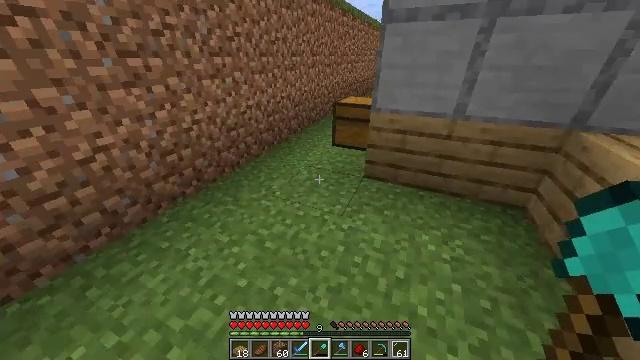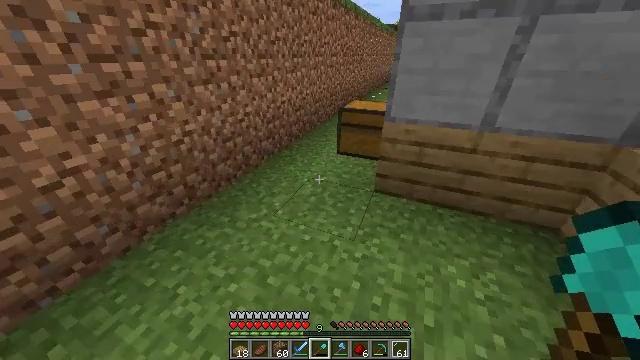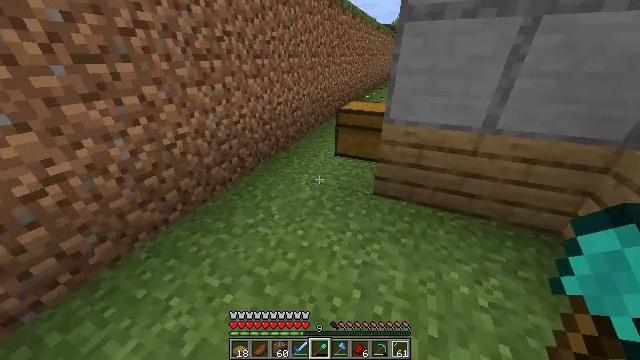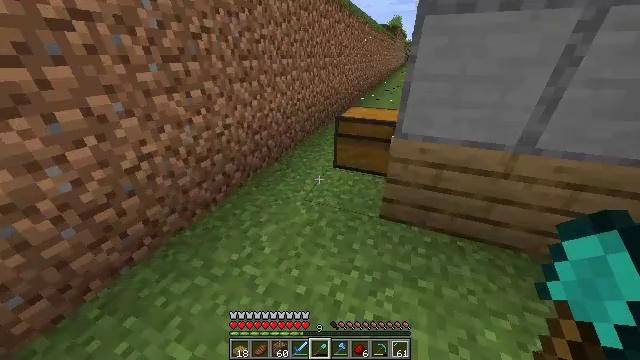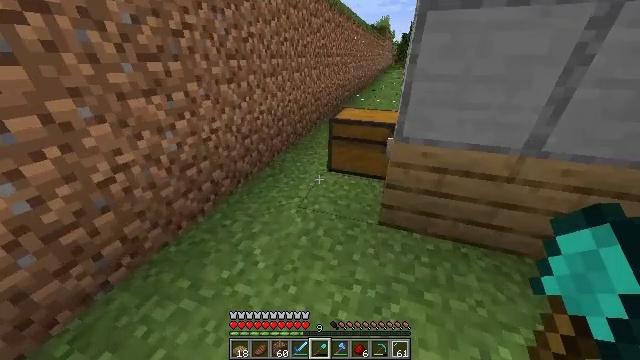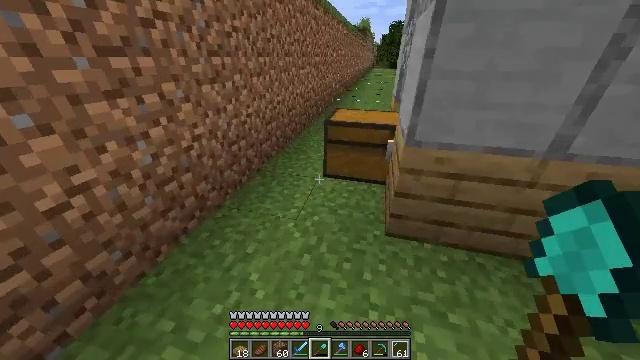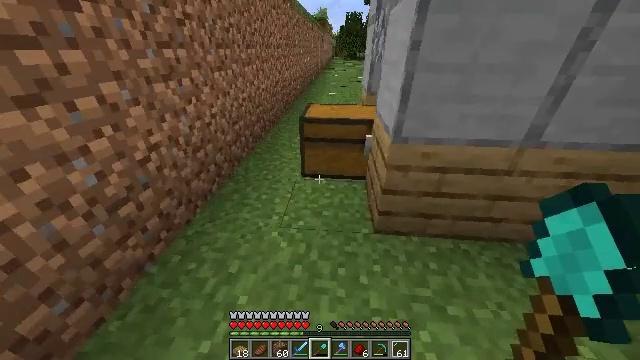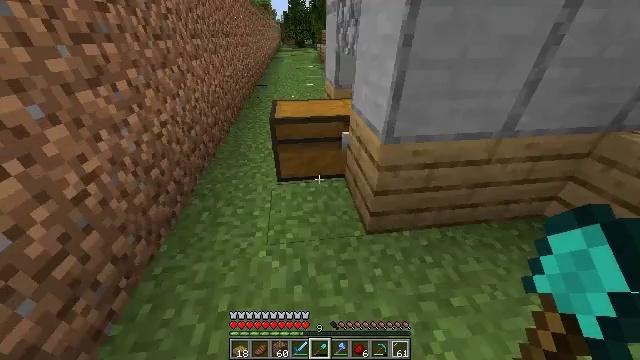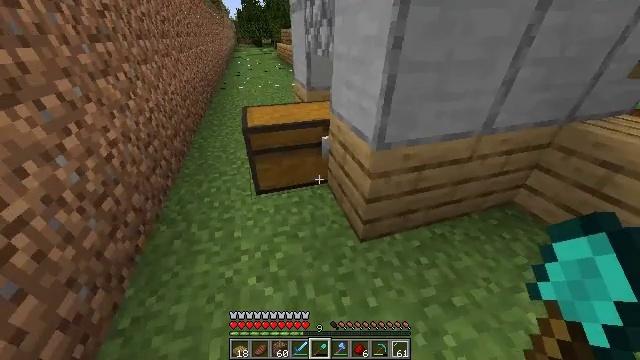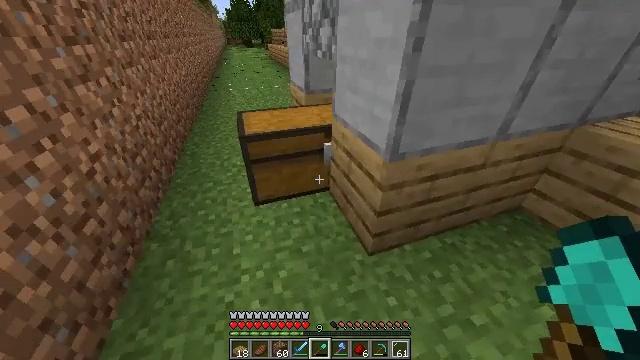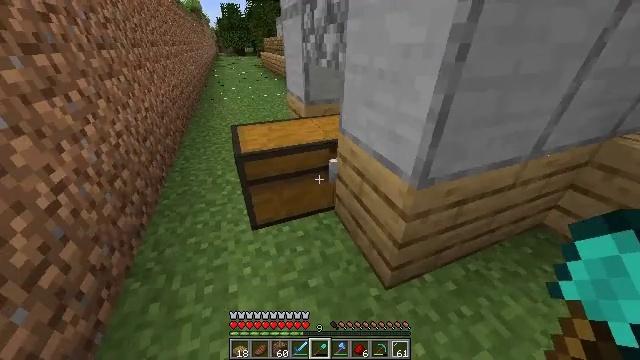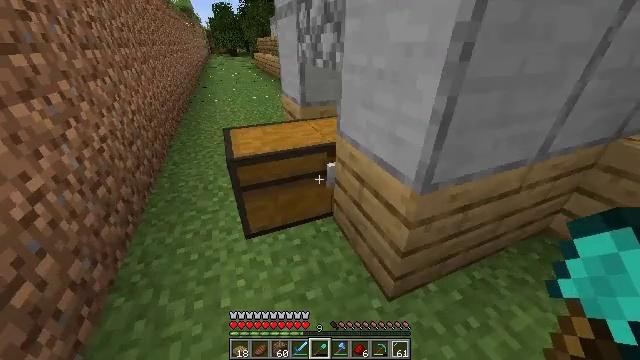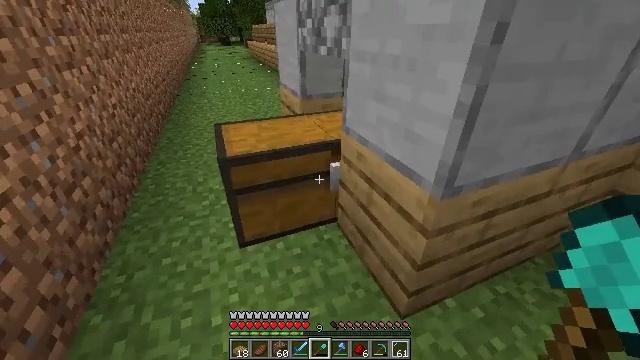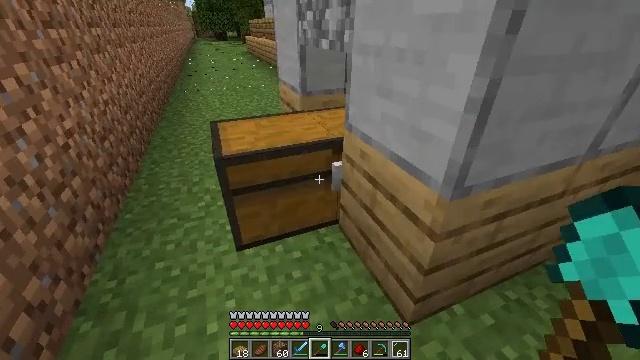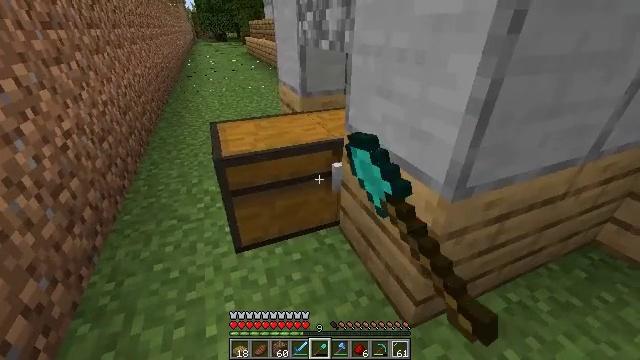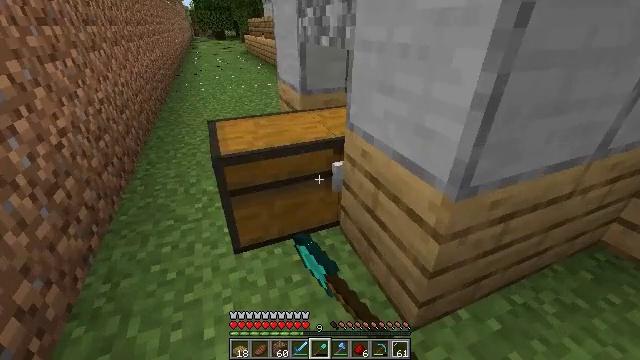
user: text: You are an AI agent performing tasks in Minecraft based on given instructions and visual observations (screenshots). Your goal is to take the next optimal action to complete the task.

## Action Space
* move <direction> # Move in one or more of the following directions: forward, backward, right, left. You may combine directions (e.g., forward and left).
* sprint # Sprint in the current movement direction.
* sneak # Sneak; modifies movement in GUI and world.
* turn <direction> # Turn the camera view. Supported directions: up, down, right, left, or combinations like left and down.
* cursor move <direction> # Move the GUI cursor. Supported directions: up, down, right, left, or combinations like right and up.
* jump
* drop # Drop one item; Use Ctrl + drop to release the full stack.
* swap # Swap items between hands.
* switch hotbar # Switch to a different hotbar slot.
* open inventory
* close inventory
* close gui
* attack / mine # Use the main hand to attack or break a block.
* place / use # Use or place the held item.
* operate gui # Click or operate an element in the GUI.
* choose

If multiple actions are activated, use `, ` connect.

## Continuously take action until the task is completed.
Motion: motion action
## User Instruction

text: Retrieve carrots by attacking the plant.
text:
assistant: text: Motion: move forward
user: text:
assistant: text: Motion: move forward
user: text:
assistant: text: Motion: move forward, turn right
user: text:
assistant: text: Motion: move forward and move left, turn right
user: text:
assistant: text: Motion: move forward and move left, turn right
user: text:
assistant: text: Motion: move forward and move left, turn right and down
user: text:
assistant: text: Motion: move forward and move left, turn right and down
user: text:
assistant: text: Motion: move forward, turn right
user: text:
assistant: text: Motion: move forward, turn right
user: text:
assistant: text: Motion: turn right and up
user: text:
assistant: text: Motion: turn right and up
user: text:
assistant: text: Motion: no_op
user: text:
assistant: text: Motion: use / place
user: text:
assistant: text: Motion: use / place
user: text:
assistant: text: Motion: use / place
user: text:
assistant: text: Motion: use / place
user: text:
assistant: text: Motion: no_op
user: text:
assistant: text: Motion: open gui
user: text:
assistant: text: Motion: no_op
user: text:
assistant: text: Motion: no_op
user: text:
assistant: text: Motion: no_op
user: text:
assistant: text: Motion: no_op
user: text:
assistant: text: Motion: no_op
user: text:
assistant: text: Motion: no_op
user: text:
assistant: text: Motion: no_op
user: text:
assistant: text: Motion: no_op
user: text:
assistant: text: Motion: no_op
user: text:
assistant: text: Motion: no_op
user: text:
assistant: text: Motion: no_op
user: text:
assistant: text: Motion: no_op